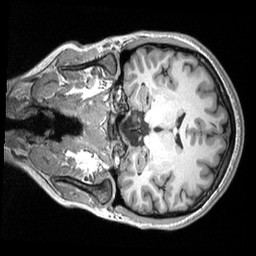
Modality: T1w
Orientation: coronal
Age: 23
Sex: female
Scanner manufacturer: siemens
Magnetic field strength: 3 T
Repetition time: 2.53 s
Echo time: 0.00298 s